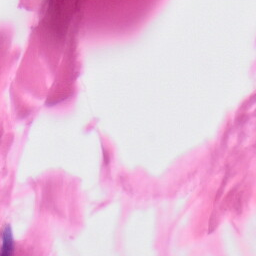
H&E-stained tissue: Skin